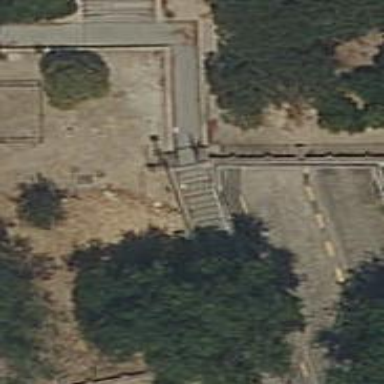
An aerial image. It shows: Steps made of paving stones.